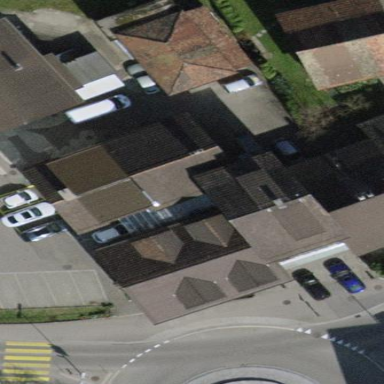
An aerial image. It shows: Gabled house with fast food restaurant inside.